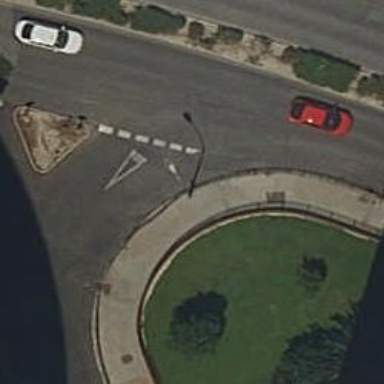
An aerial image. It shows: Kerb barrier.